Question:
I have a WPF Form with different types of control like textboxes, textblocks, combobox, buttons etc. I need to add tooltips to each of these controls dynamically using C#, so that they can display the following information:
1. X and Y position
2. TabIndex.
I do the code as below for each control as below (code for textbox for now):
'''
foreach (Control ctrl in grd.Children)
{
if (ctrl.GetType().ToString() == "System.Controls.TextBox")
{
tbox = ctrl as TextBox;
Point p = Mouse.GetPosition(tbox);
tbox.ToolTip =p.X + " " + p.Y + "
" + tbox.TabIndex ;
}
}
'''
But this is not working. Any thoughts?
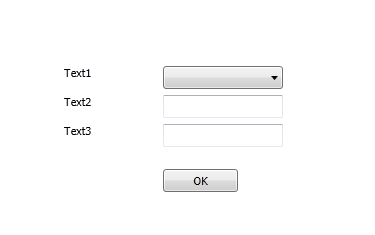
Answer: '''
try with this code
var controls = grd.Children.OfType<TextBox>();
foreach(var control in controls)
{
Point point = Mouse.GetPosition(control);
control.ToolTip = point.X + " " + point.Y + "
" + control.TabIndex ;
}
'''